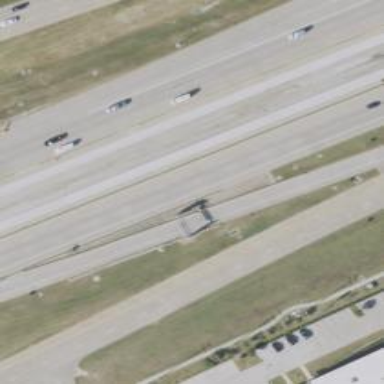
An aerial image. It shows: Toll gantry on the road.